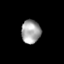
Tissue: skin
Cell type: Epithelial cells
Senescence score: 0.2797
Nuclear area (px): 442
Mean DAPI intensity: 163.749